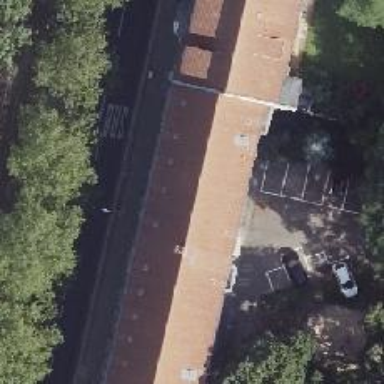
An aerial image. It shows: Kindergarten.